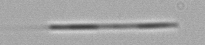
Label: Leptocylindrus